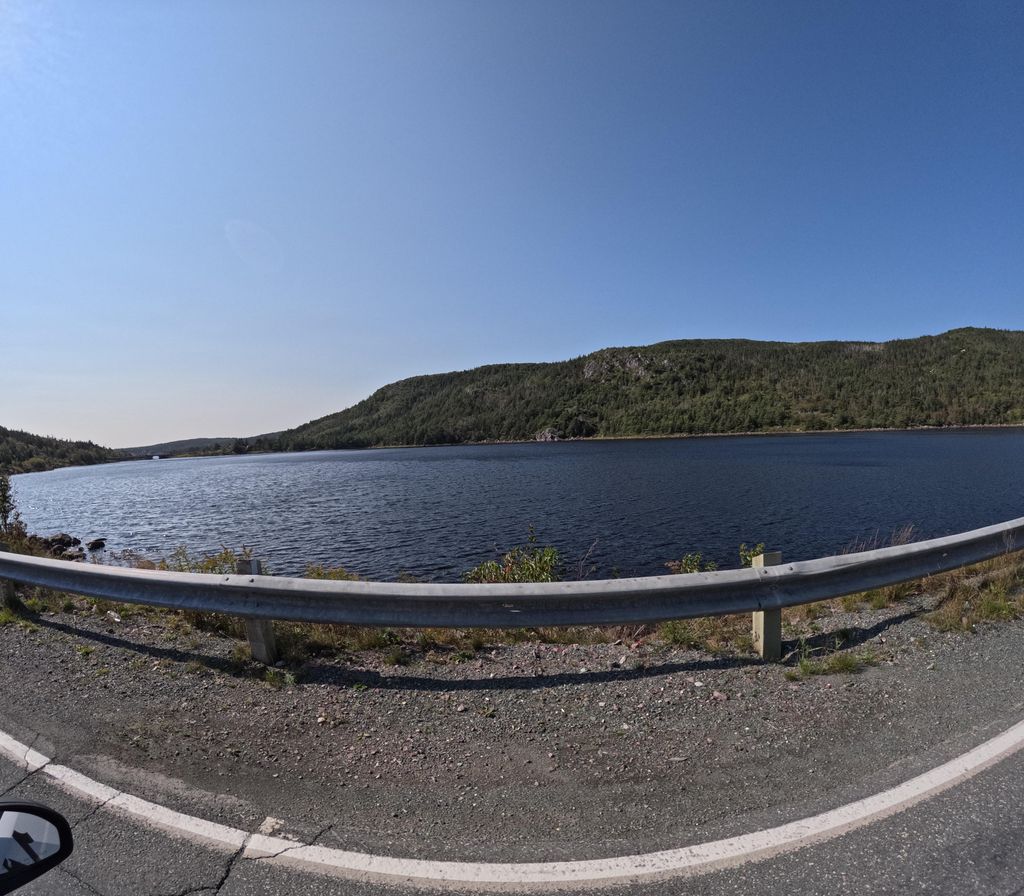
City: st_johns